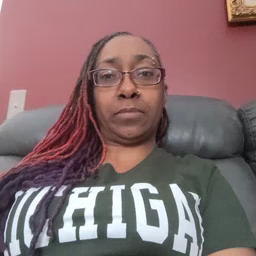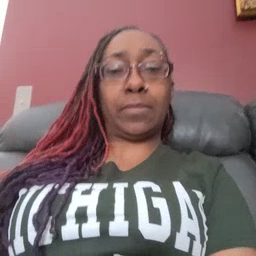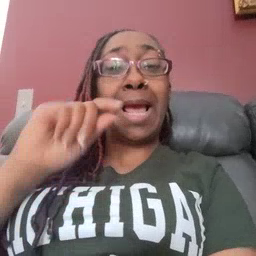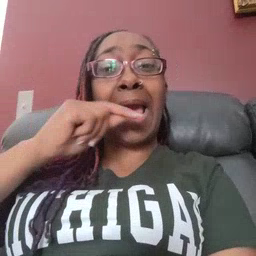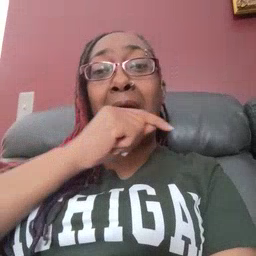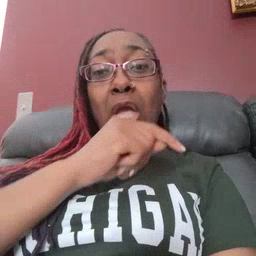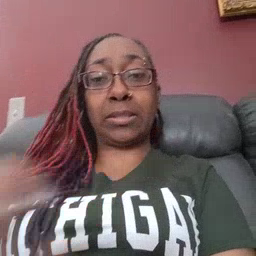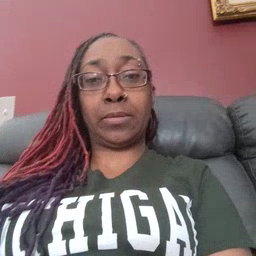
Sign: carrot